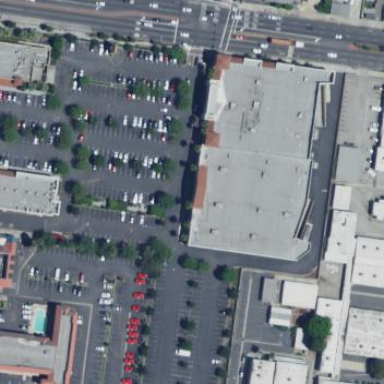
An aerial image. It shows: Retail building.